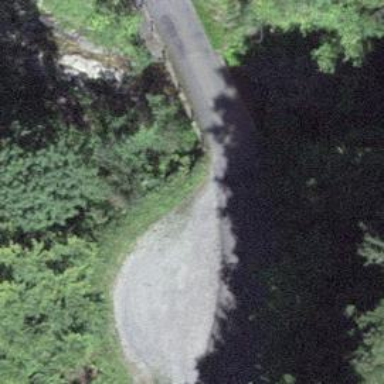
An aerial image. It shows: Unclassified road with asphalt surface. The road is on bridge with high-quality grading.